Question: What i am trying to achieve is to draw dot at the exact same location as black dot already present in image , but there are problem that i have to face regarding image:
1. Image can change its densities in multiple screens(so no fixed size)
2. Given image can be of any size , i have to convert it to appropriate size to show on custom View.
3. and How to show image in custom view so its density remain the same ?
Now problems regarding dots drawing:
1. How can i identify black dots x,y axis dynamically to draw at the same exact black dot drawn in image of custom view.
2. Is there a good way to achieve question 1 dynamically or i should hard code dots.
## What i have done so far:
1. I have moved all images to drawable folder and done layout_width = wrap_content and height the same as width. <com.jutt.dotbot.ConnectDotsView
android:id="@+id/gfxImage"
android:layout_width="500dpi"
android:layout_height="600dpi"
android:layout_marginTop="100dip"
android:layout_centerHorizontal="true"/>
2. I've look hard coded points by Toast the point on each ACTION_DOWN in onTouchEvent and then noted then and given to the class ConnectDotsView . switch (event.getAction()) {
case MotionEvent.ACTION_DOWN:
touch_start(x, y);
invalidate();
L.s(getContext(), "x = "+x+"y = "+y);
break;
3. After i've noted all points drawn , i am giving this class back that same points to draw , by calling: public void setPoints(List<Point> points) {
this.mPoints = points;
}
4. Now Biggest problem [which i think still persist] , (x,y) on screen 1152w*720h may not be same on 480w*600h , so what i've done is who a function to actually convert those points. private static final int OLDSCREENX = 1152;
private static final int OLDSCREENY = 720;
private int[] makeDimentionGeneric(float oldScreenX, float oldScreenY,
float oldX, float oldY) {
// get screen size
DisplayMetrics displaymetrics = new DisplayMetrics();
getWindowManager().getDefaultDisplay().getMetrics(displaymetrics);
final float y = displaymetrics.heightPixels;
final float x = displaymetrics.widthPixels;
int[] i = new int[] { (int) ((oldX / oldScreenX) * x),
(int) ((oldY / oldScreenY) * y) };
return i;
}
and i am calling this while setting the points like 'makeDimentionGeneric(OLDSCREENX, OLDSCREENY, p.x, p.y);' when 'p.x and p.y' are hardcoded stored value from screen.
Now what happens when i try to run it in different devices.

When am i doing it wrong and how can i achieve it correctly ? please guys i've worked hard studied but can't seems to find a better approach than i've mentioned.
## [Update] as requested(21 jul 2015):
'''
private int[] makeDimentionGeneric(float oldScreenX, float oldScreenY,
float oldX, float oldY) {
// convert all px to dp
oldScreenY = convertPixelsToDp(oldScreenY, this);
oldScreenX = convertPixelsToDp(oldScreenX,this);
oldX = convertPixelsToDp(oldX,this);
oldY = convertPixelsToDp(oldY,this);
// get screen size
DisplayMetrics displaymetrics = new DisplayMetrics();
getWindowManager().getDefaultDisplay().getMetrics(displaymetrics);
final float y = convertPixelsToDp(displaymetrics.heightPixels, this);
final float x = convertPixelsToDp(displaymetrics.widthPixels, this);
int[] i = new int[] { (int)((oldX / oldScreenX) * x),
(int) ((oldY / oldScreenY) * y) };
return i;
}
'''
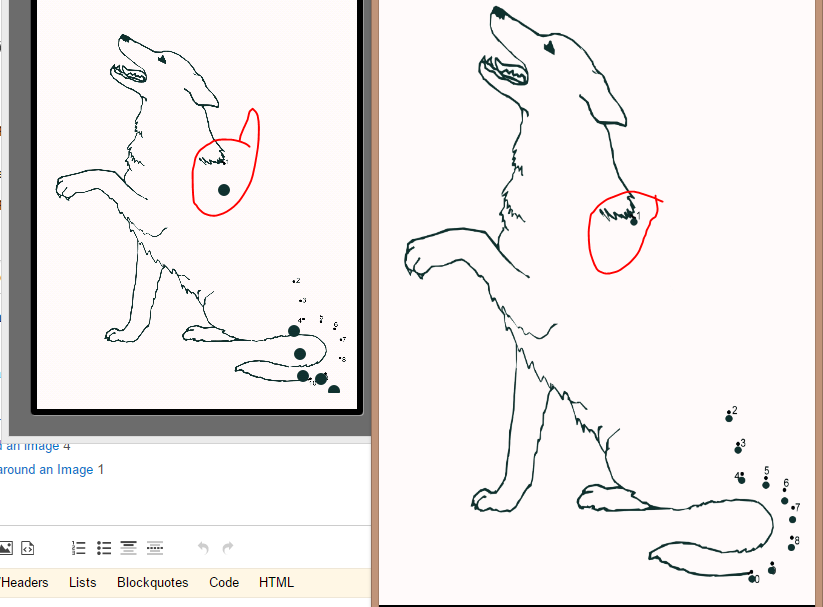
Answer: Since your image differs depending on DPI your pixel calculations must also differ depending on DPI. Consider the following question:
<URL>
In your case (copied from answer in above question) you probably want to use this method:
'''
/**
* This method converts device specific pixels to density independent pixels.
*
* @param px A value in px (pixels) unit. Which we need to convert into db
* @param context Context to get resources and device specific display metrics
* @return A float value to represent dp equivalent to px value
*/
public static float convertPixelsToDp(float px, Context context){
Resources resources = context.getResources();
DisplayMetrics metrics = resources.getDisplayMetrics();
float dp = px / (metrics.densityDpi / 160f);
return dp;
}
'''